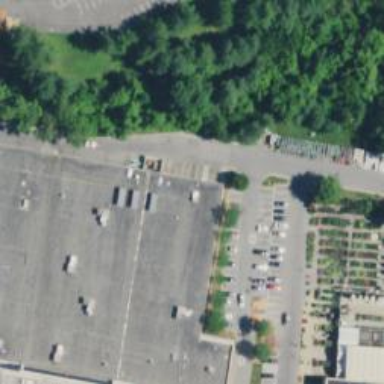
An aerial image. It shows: Retail building housing supermarket.